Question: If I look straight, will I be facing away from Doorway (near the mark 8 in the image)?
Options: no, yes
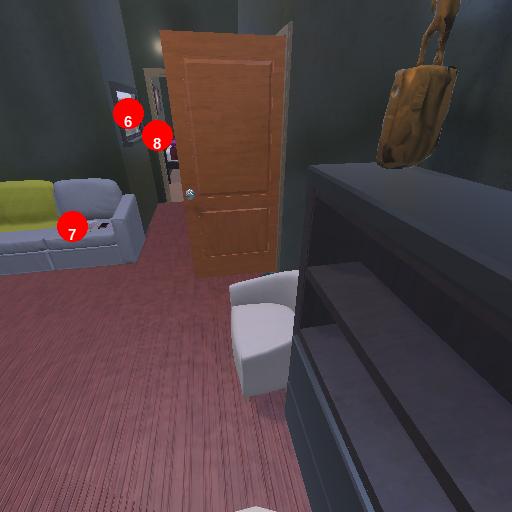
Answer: no